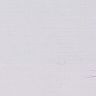
Metastatic tissue present: no